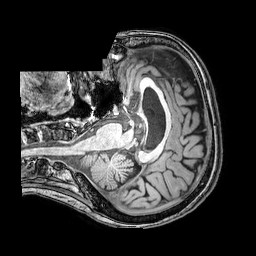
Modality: T1w
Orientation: axial
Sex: female
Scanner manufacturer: philips
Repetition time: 0.008203 s
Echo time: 0.00376 s